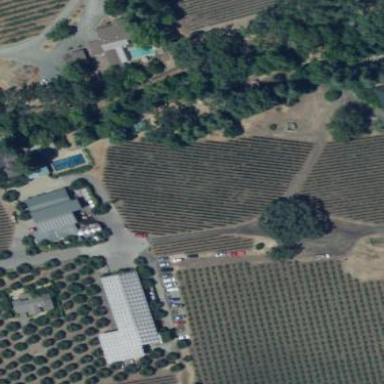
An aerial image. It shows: Vineyard with wine grapes as the crop.